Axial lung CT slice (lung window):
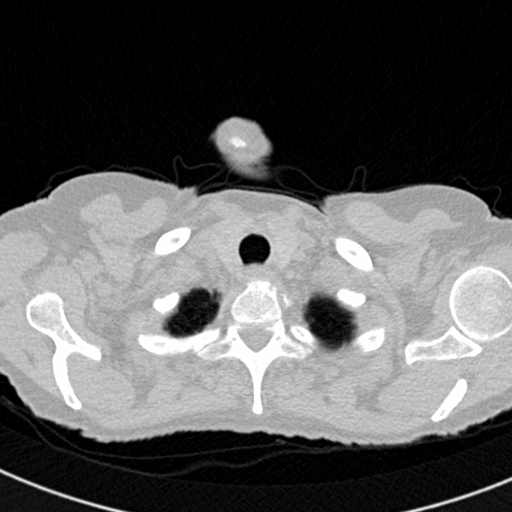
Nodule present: no